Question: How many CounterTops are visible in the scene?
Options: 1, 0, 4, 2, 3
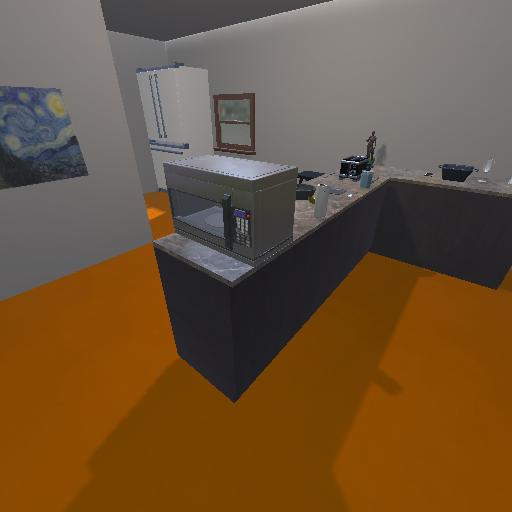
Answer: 1